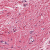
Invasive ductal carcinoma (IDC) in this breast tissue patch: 0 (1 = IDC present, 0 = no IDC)